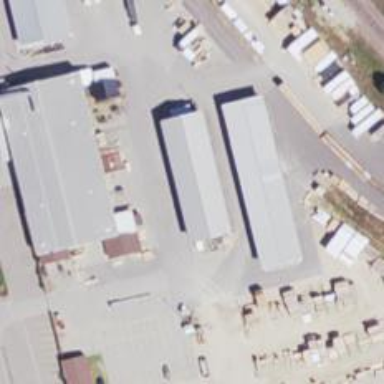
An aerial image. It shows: Sawmill craft.